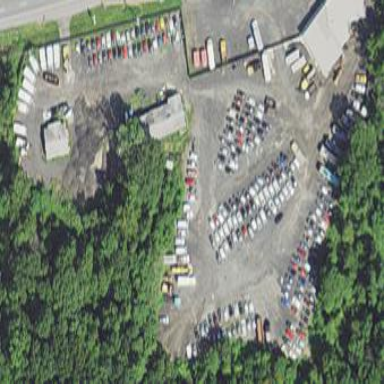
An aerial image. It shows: Industrial area designated as scrap yard.